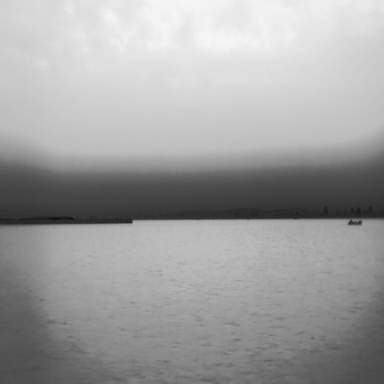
There are two bulk_carriers in the infrared image.